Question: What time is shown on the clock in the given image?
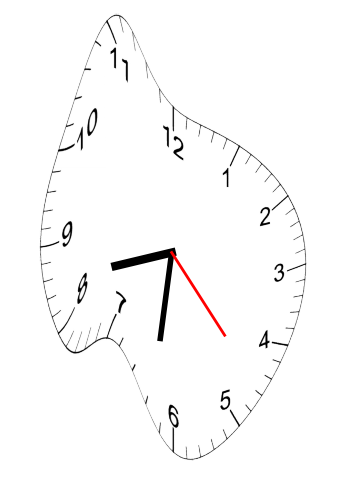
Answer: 08:31:23